Question:
So, yeah, this is what I understood.
- '.java'- '.java'-
Did I get that right?
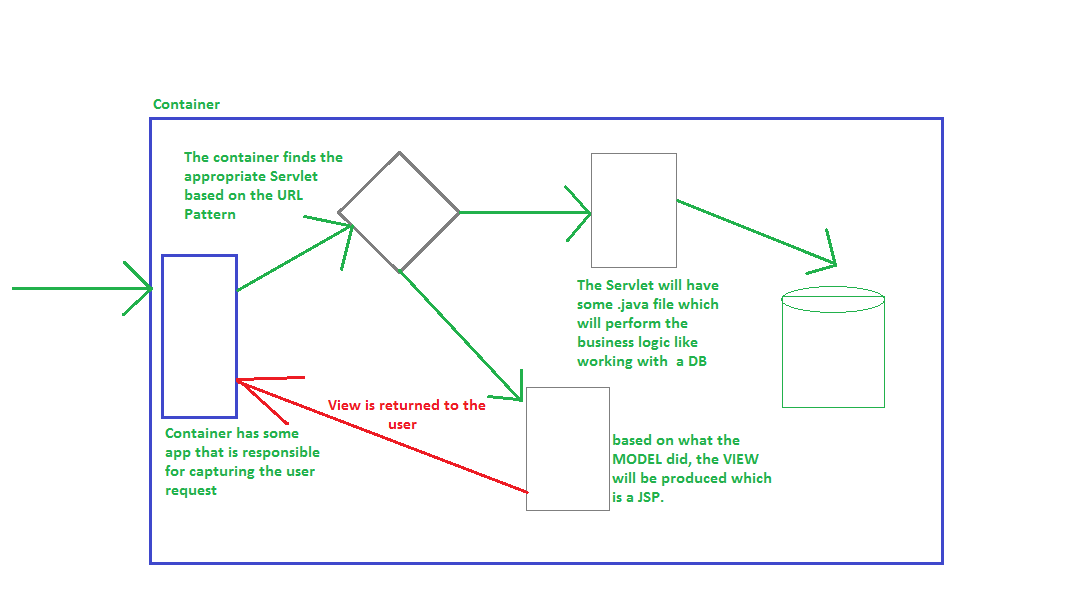
Answer: The Model View Controller pattern is not specific to Java or Servlet technology. There are many non-java MVC implementations, and in Java, there are non-Servlet implementations (Swing is an example).
In Java, when using Servlet-based MVC, usually an MVC framework is used. There are two main categories here: action based and component based, the difference being that action based frameworks listen each registered URL independently while component based frameworks keep a component tree and maintain server-side state.
Action based frameworks are Spring MVC, Struts 1+2, Stripes, Play etc. Component based frameworks are Wicket, JSF 1 & 2, Tapestry etc.
Your diagram gets close to the truth, but there are a few subtle misconceptions.
First, it doesn't make sense to speak of .java files. Java source files are totally irrelevant to a deployed web application, it uses compiled .class files only, and the JavaVM can be programmed in many different languages, so the application doesn't care whether the .class files were compiled from Java, Scala, Groovy, JRuby, Clojure, AspectJ or anything else as long as they comply to the Java Class File specification.
Second, while JSP has long been the default view technology in Java Servlet technology, it's far from the only one. Other technologies include Facelets, Velocity, Freemarker etc., and there's also nothing to stop you from writing data directly to a request from a controller without a dedicated view technology (although this is usually not advisable).
Basically, what MVC stands for is a system where there is separate code for business logic (the M), the view technology (V) and the Controller that ties things together. In a well-organized MVC architecture, the M part is so well encapsulated that the same business logic can also be executed through other channels (e.g. web services, direct library access etc.). Also, it should be possible to switch view technologies through configuration from the outside without editing the actual controller logic.
I would advise you to read <URL>.